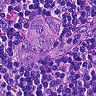
Metastatic tissue present: yes